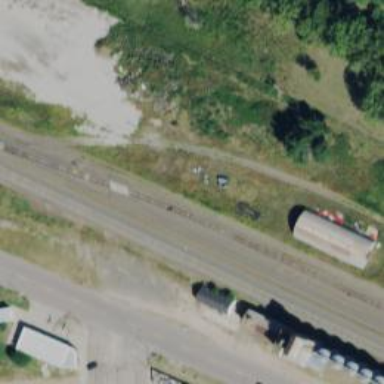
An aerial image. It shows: Railway siding for service.